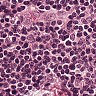
Metastatic tissue present: no